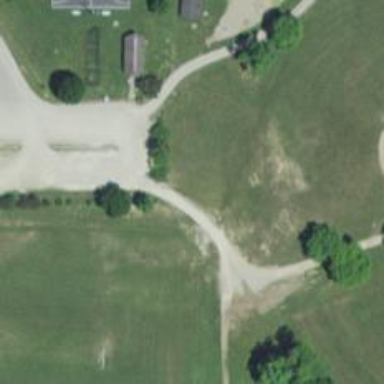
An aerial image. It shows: Disc golf course.